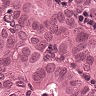
Metastatic tissue present: yes